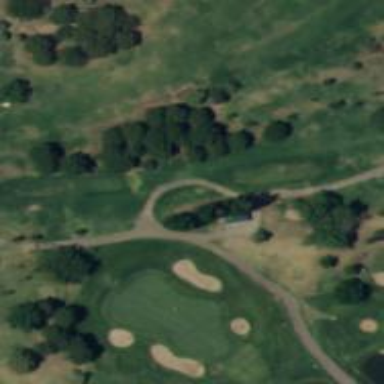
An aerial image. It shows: Well-maintained path used as golf cart path. The tracktype is grade1.